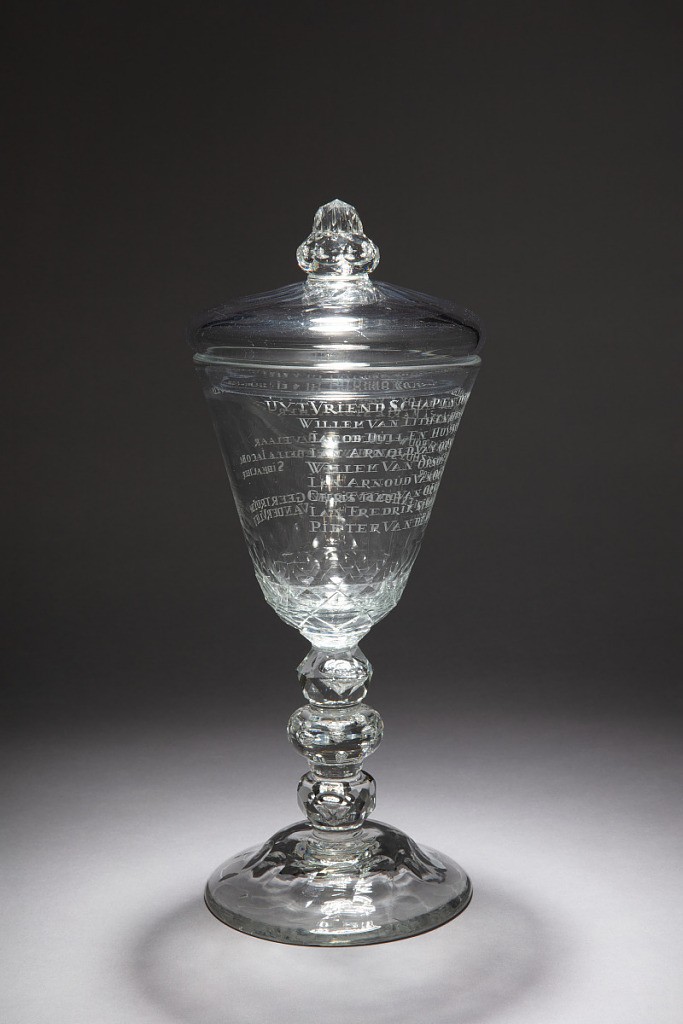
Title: Covered Friendship Goblet of the van Orsoy Family
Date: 1732–1743
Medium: lead glass
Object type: drinking glass and cover
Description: A giant covered baluster goblet.